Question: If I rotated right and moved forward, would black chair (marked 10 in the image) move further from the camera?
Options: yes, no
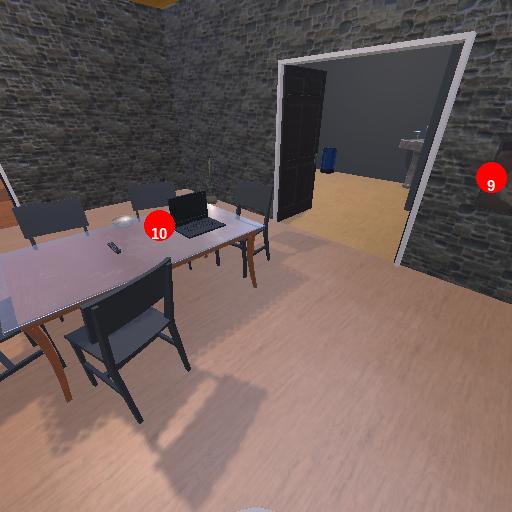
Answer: yes